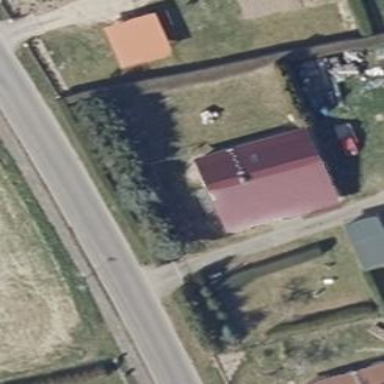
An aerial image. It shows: Detached building.